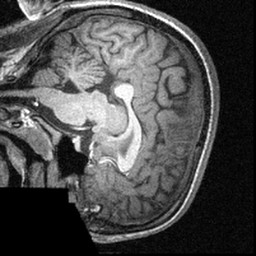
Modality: T1w
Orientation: sagittal
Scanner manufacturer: siemens
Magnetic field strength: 3 T
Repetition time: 1.57 s
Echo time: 0.00304 s